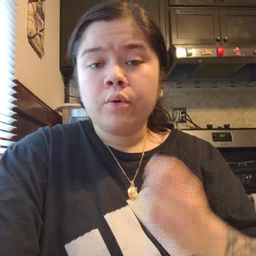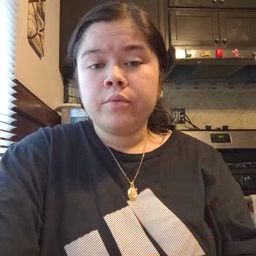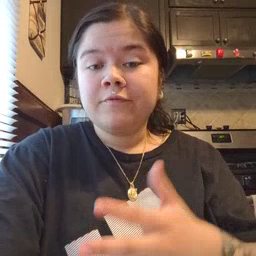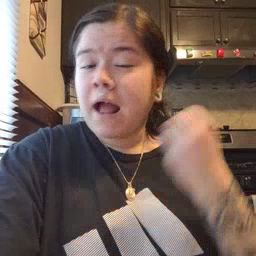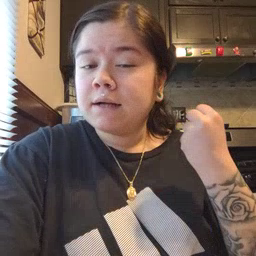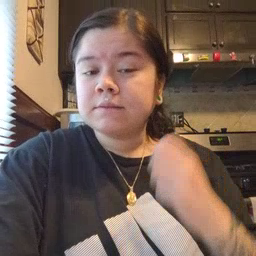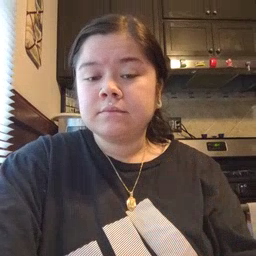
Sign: fast